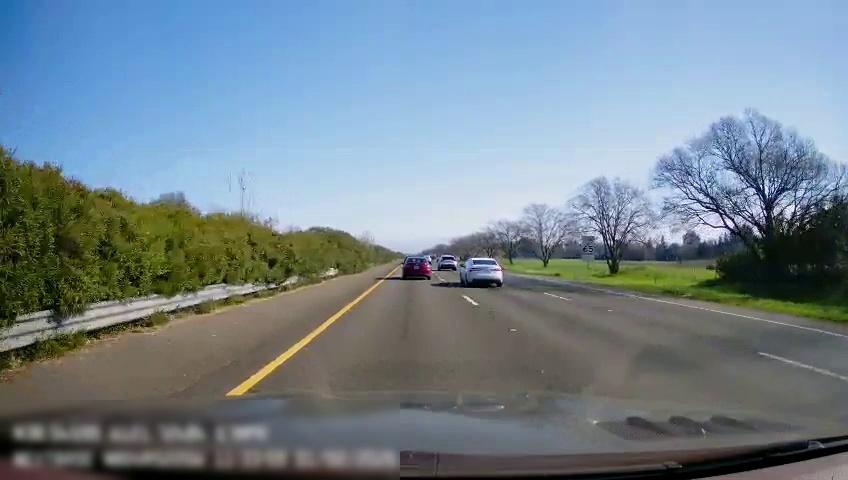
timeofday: Day
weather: Sunny
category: Drivable Space
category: Vehicles | Car
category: Vehicles | Car
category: Vehicles | Car
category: Lanes | Current Lane
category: Lanes | Current Lane
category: Lanes | Alternate Lane
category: Lanes | Alternate Lane
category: Traffic | Signs